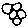
Label: flower